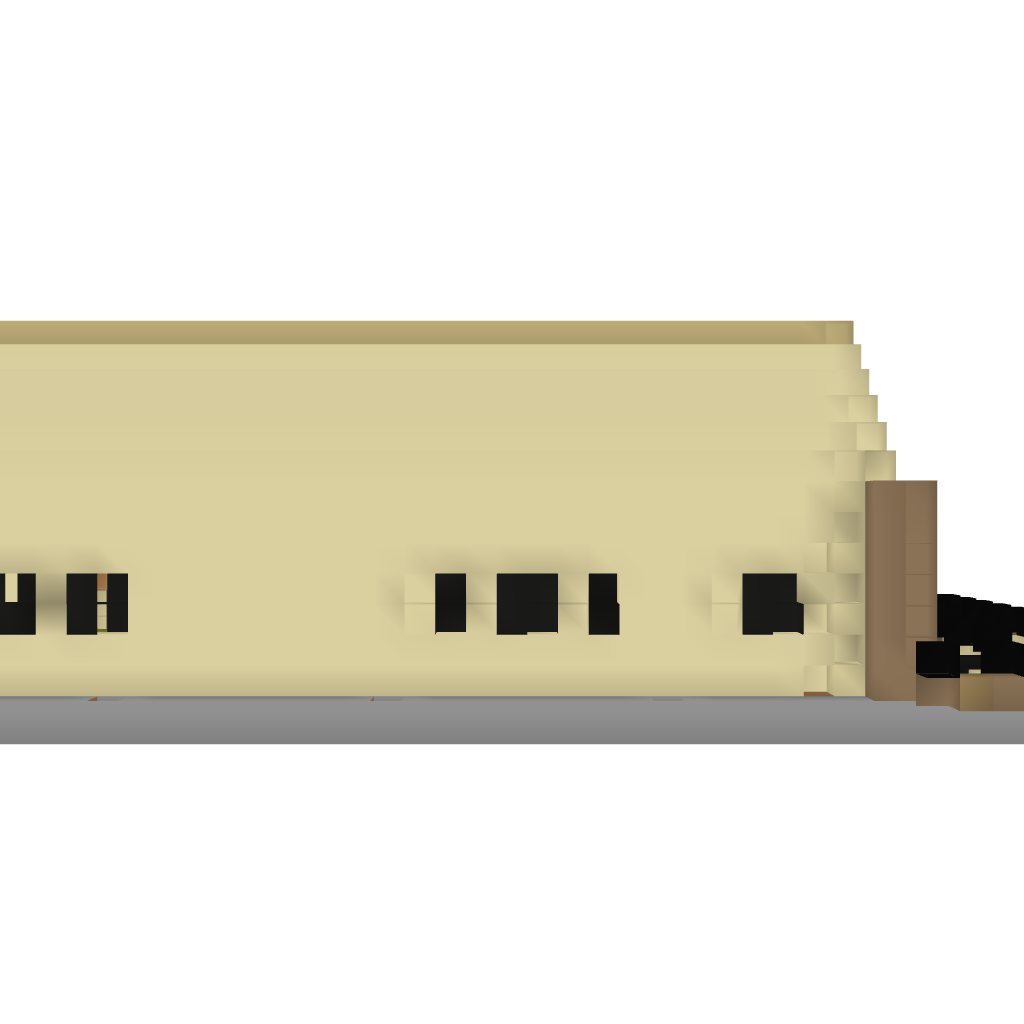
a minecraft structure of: Large Sandstone House